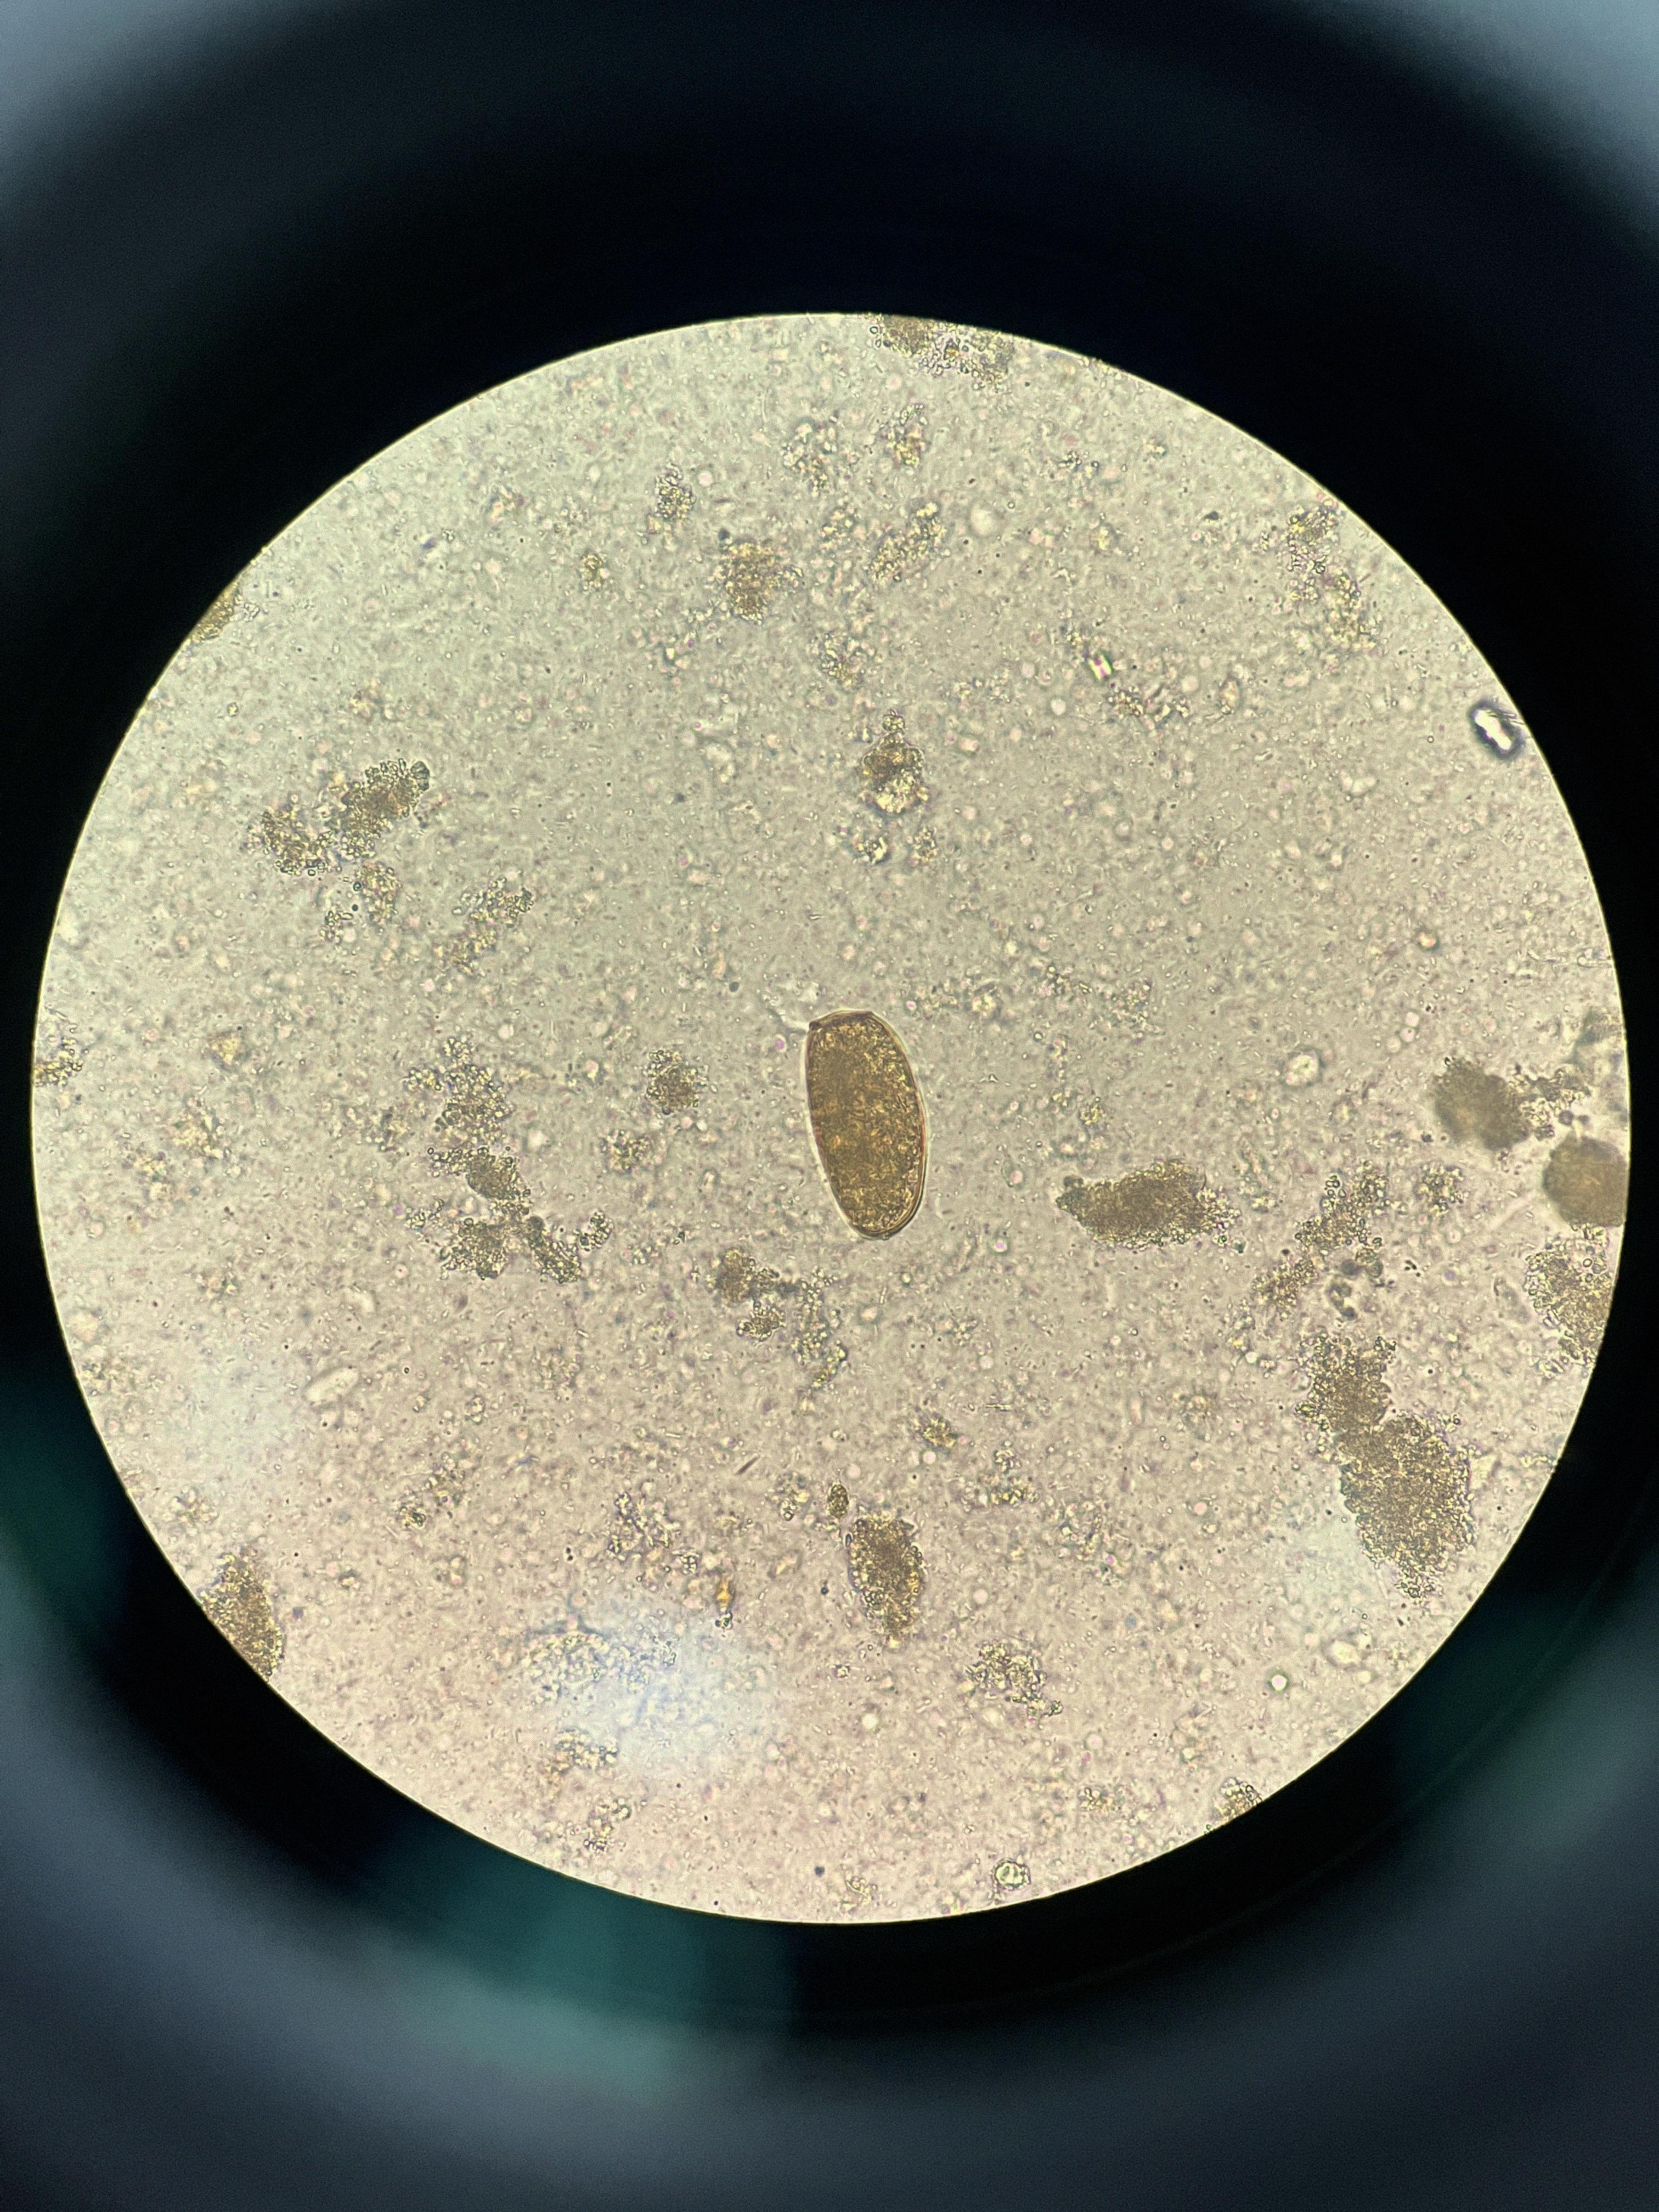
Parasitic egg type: Paragonimus spp